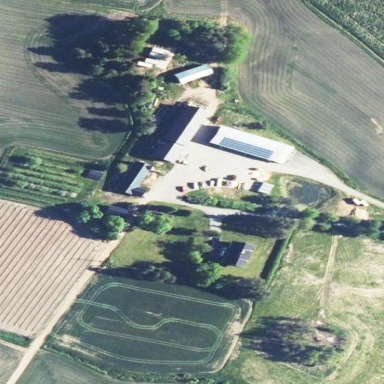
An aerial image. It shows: Farmyard area.